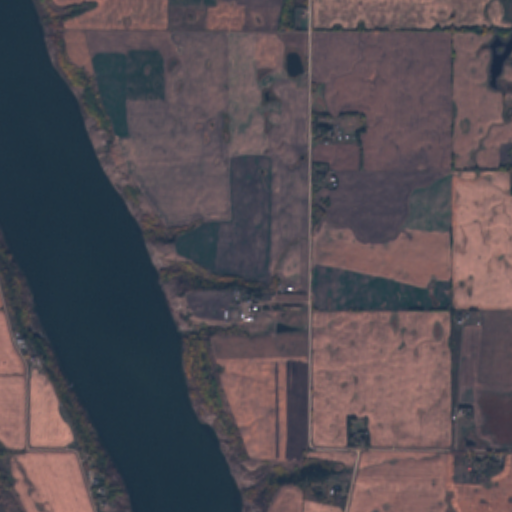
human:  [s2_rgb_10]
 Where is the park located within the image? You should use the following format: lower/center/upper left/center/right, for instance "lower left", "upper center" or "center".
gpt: The park is located in the upper center of the image.
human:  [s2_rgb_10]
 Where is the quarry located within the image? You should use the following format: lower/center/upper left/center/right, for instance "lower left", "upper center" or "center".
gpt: The quarry is located in the lower left of the image.
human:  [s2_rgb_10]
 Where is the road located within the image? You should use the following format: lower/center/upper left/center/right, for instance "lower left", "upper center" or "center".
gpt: There is no road in the image.